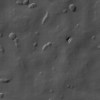
Label: not_dusty